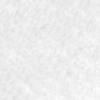
Label: no_change